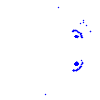
Particle: electron